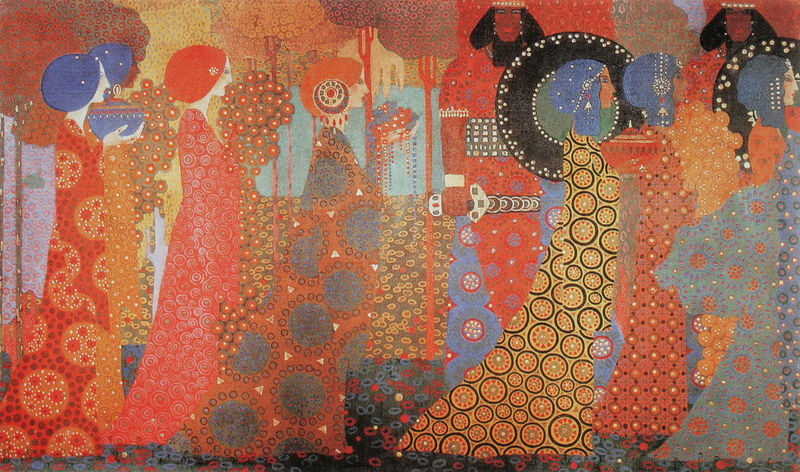
Titel: Erste Tafel des Triptyhons "Tausendundeine Nacht"
Künstler: Vittorio Zecchin
Institution: Bauwerk/Institution unbekannt
Schlagwörter: baum, blau, umhang, baumstämme, bäume, frauen, gelb, menschen, blumen, frau, frisur, frisuren, grau, haar, kleid, kleider, männer, ohrring, orange, profil, schmuck, schwarz, weiss, blüten, gürtel, park, rot, muster, bart, bärte, schale, silber, tragen, erde, natur, gehen, boden, gewand, gold, haare, gewänder, ohrringe, wald, kreis, rund, abstrakt, zug, haarband, stämme, jugendstil, floral, ornamente, strauss, klimt, frühling, blumenstrauss, dunkelhäutige, neger, schwarze, dose, gefäss, orient, schwert, kreise, harem, üppig, schreiten, wächter, prozession, umhänge, königin, gabe, kopfschmuck, geometrie, bringen, gaben, otange, haarbänder, defilee, gustav klimt, blütenteppich, defilieren, klim, umhan